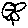
Label: flower